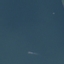
Label: SeaLake